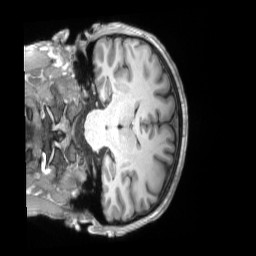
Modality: T1w
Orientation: coronal
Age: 26
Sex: male
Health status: ill
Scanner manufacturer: siemens
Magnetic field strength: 3 T
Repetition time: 2.2 s
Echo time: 0.00157 s